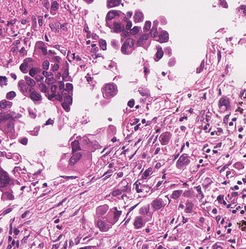
Tumor epithelial tissue: yes
Tumor-associated stroma tissue: yes
Normal tissue: no